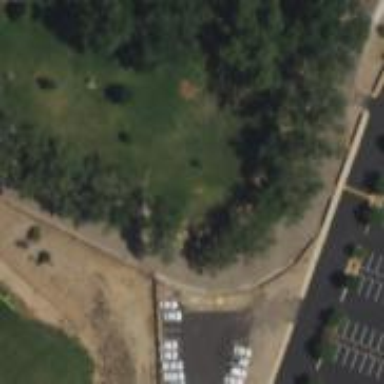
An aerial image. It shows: Disc golf hole.